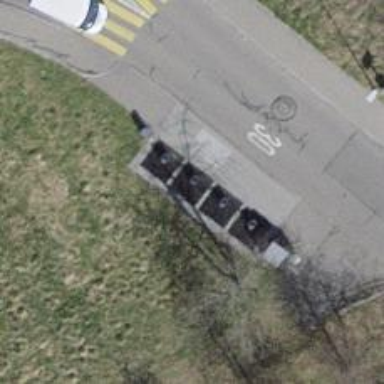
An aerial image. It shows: Recycling container at amenity designated for recycling.